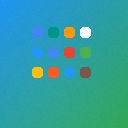
Screen state: on